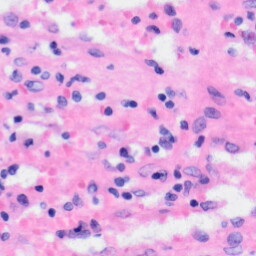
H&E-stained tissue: Liver